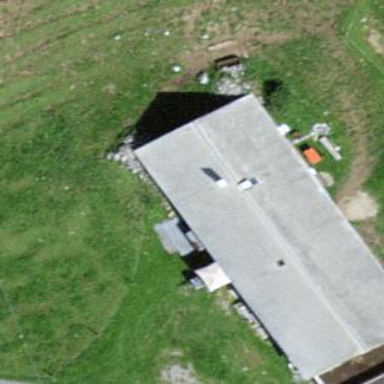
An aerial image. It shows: Farm auxiliary building.